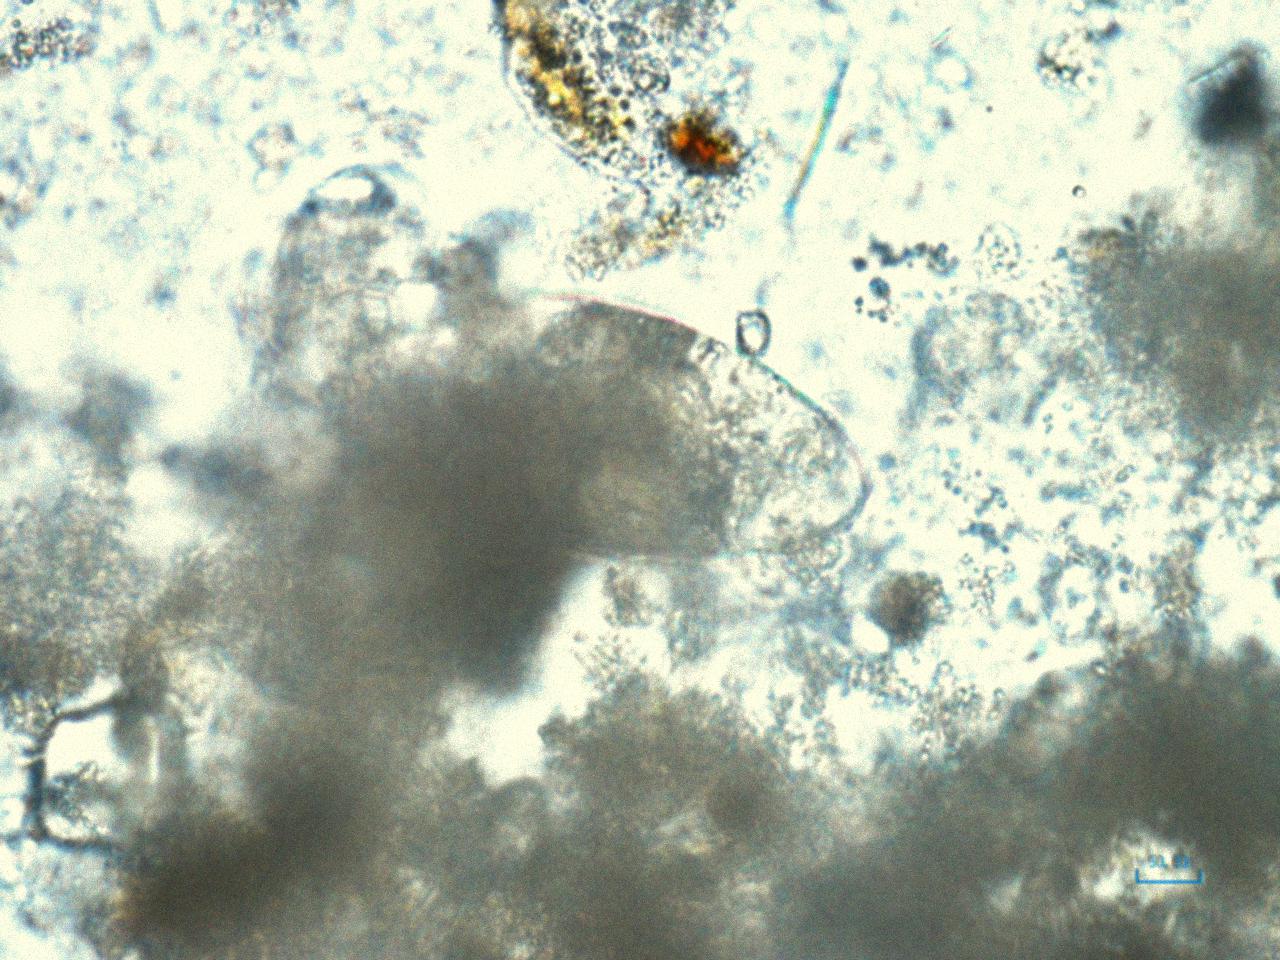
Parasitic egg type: Fasciolopsis buski